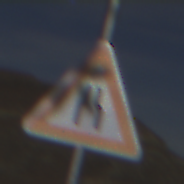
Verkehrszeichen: VerengteFahrbahn
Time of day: MorningAfternoon
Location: Outdoor (Nature)
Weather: PartlyCloudy
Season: NotSpecified
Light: Natural